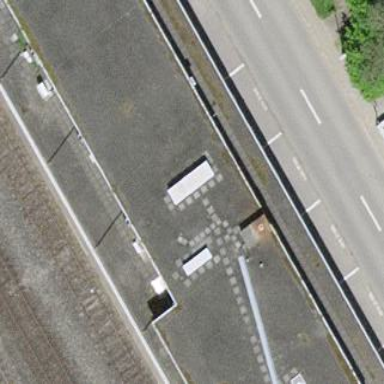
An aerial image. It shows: Train station building with flat roof.